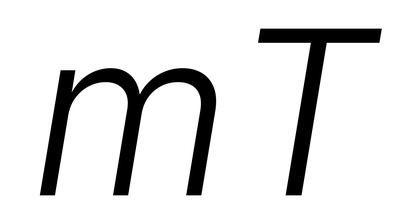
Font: Inter-Italic_Light_Italic